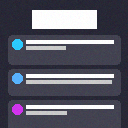
Screen state: on